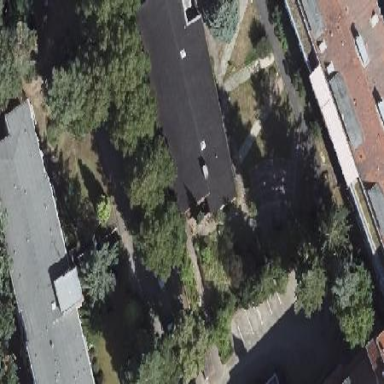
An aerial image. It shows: Part of building.